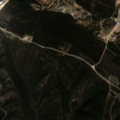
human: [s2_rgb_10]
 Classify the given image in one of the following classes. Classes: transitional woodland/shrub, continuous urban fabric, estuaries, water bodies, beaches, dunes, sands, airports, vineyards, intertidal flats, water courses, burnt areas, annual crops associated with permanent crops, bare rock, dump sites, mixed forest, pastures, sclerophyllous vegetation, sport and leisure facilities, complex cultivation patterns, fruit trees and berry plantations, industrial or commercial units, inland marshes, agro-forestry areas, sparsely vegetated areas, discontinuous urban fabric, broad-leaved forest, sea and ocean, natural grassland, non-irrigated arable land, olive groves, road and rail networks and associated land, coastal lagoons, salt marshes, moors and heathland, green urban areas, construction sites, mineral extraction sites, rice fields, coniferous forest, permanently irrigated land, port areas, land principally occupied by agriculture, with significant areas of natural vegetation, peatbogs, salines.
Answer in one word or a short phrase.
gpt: mineral extraction sites, olive groves, broad-leaved forest, sclerophyllous vegetation, transitional woodland/shrub